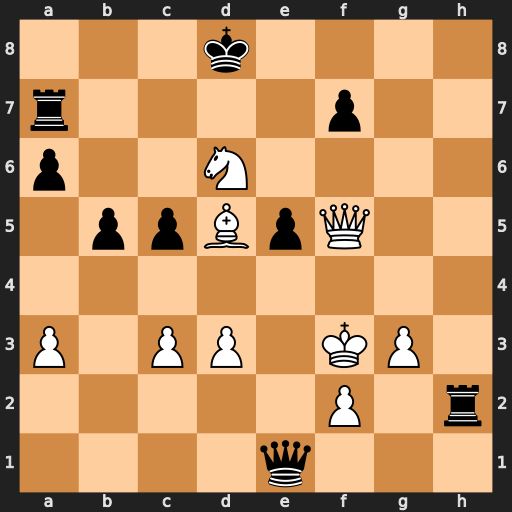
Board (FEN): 3k4/r4p2/p2N4/1ppBpQ2/8/P1PP1KP1/5P1r/4q3
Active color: w
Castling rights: -
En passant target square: -
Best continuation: Qc8+ Ke7 Nf5+ Kf6 Kg4